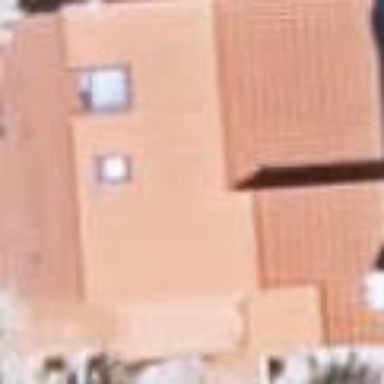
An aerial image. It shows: Simple house.